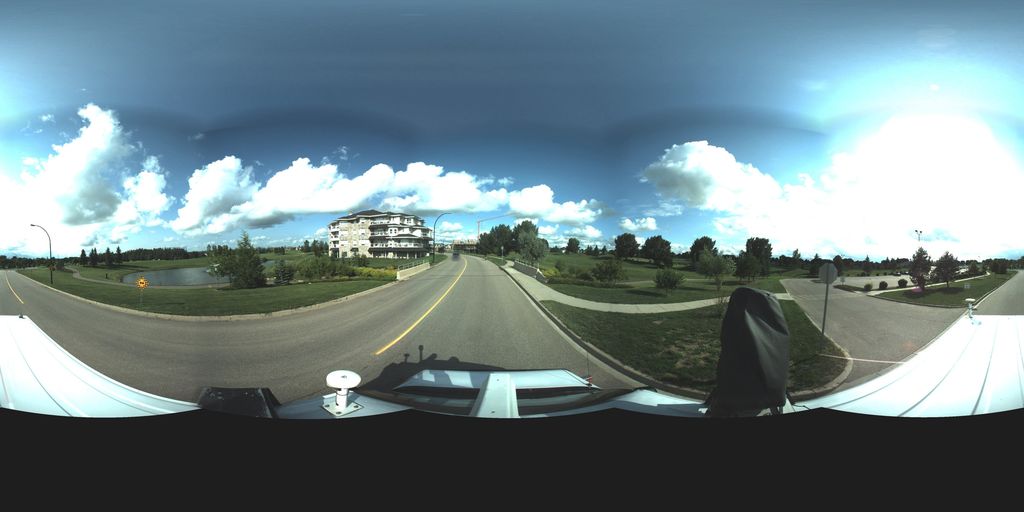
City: saskatoon